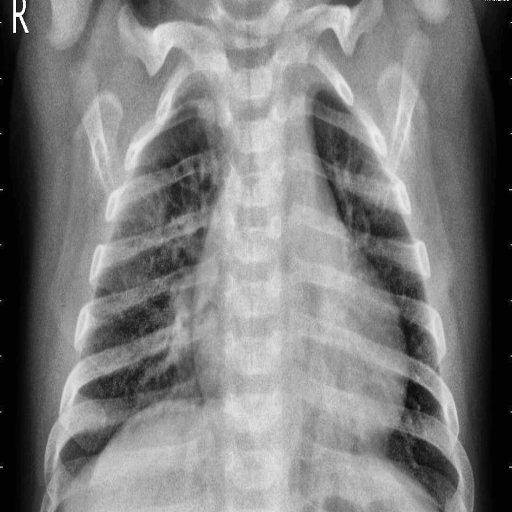
Finding: PNEUMONIA